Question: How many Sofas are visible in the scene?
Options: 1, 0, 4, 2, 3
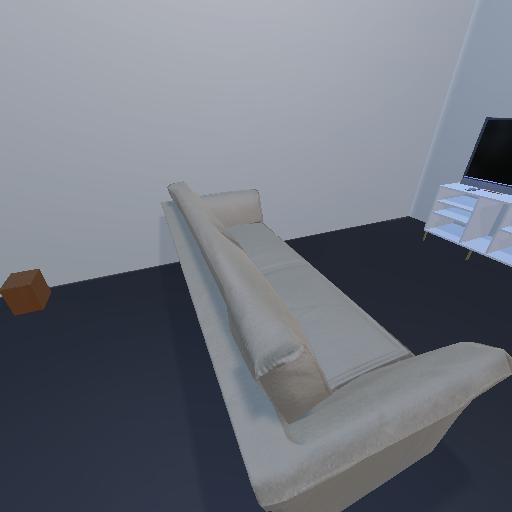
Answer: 1